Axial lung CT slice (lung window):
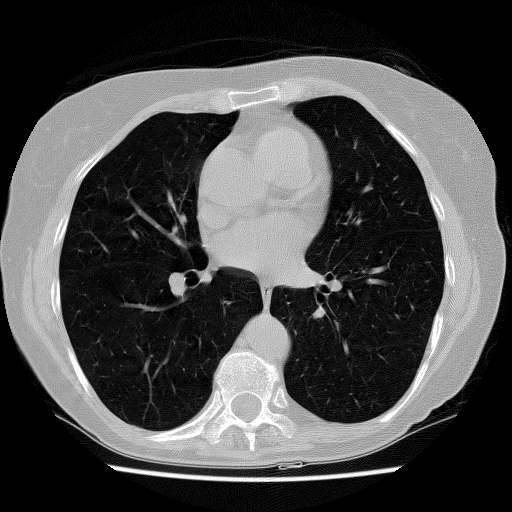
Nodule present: no